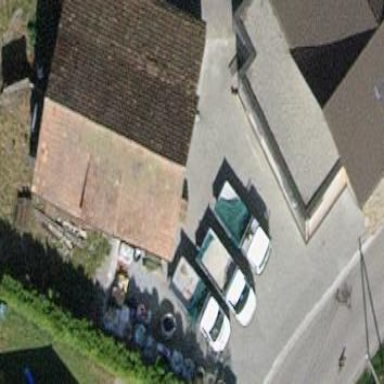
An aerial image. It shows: Shed building.